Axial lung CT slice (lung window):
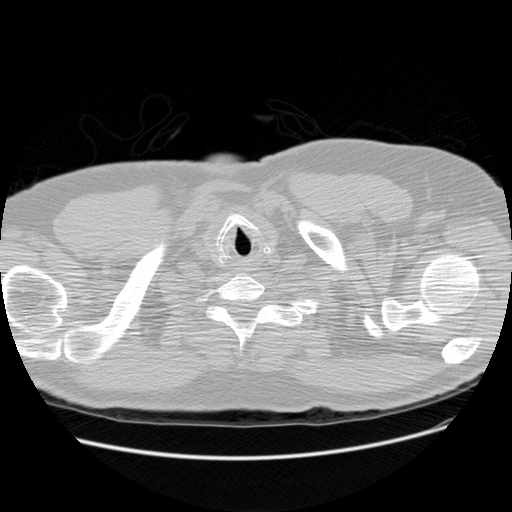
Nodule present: no